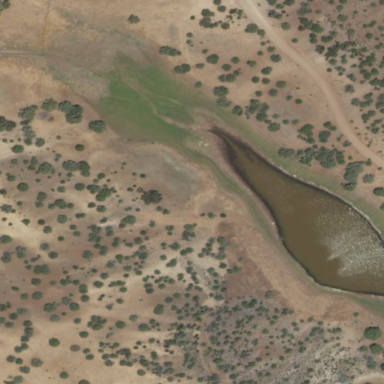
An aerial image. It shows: Watering place with natural stream pool.